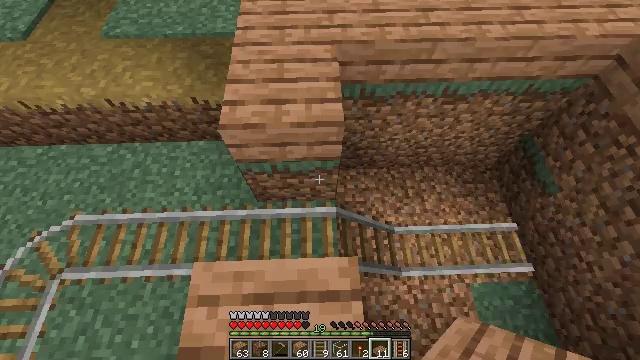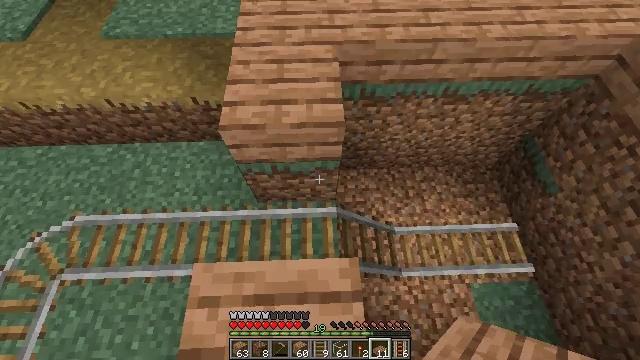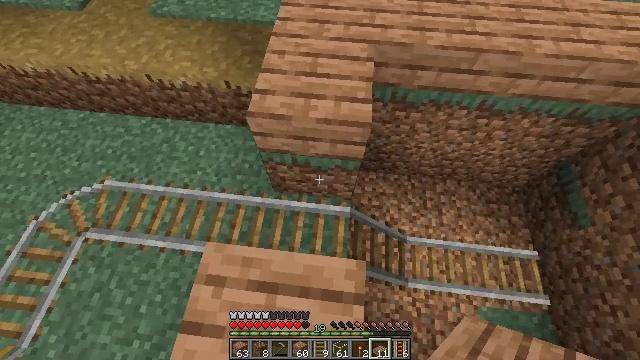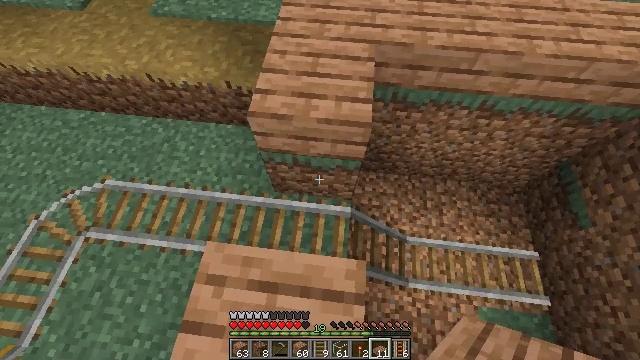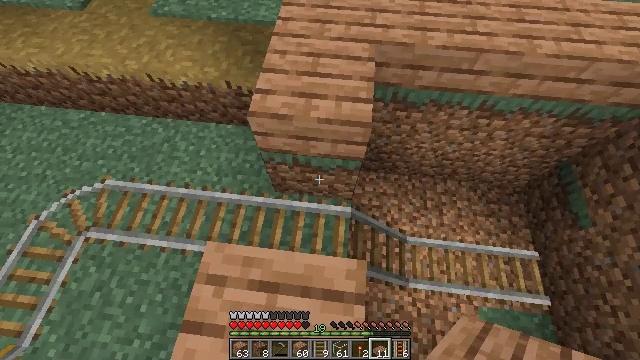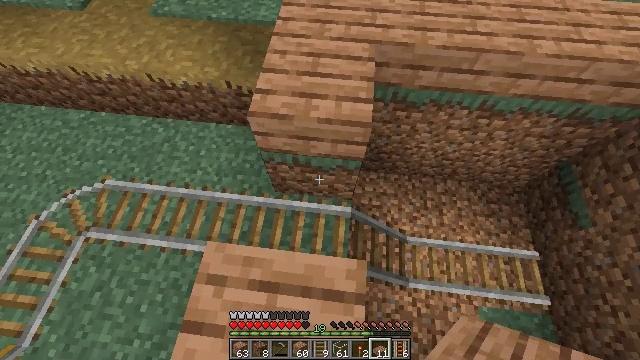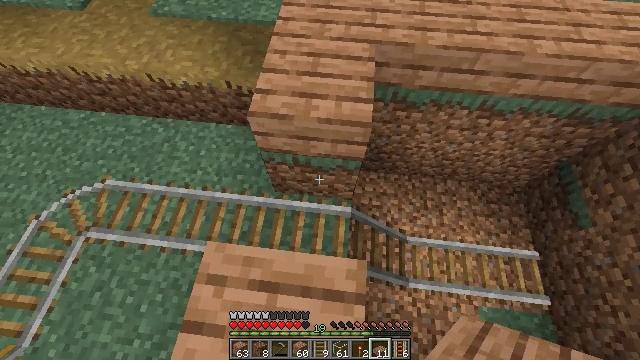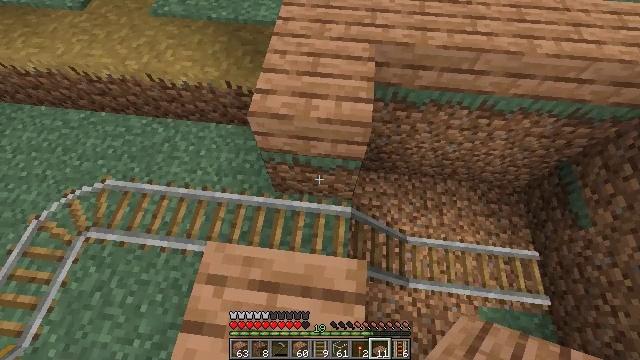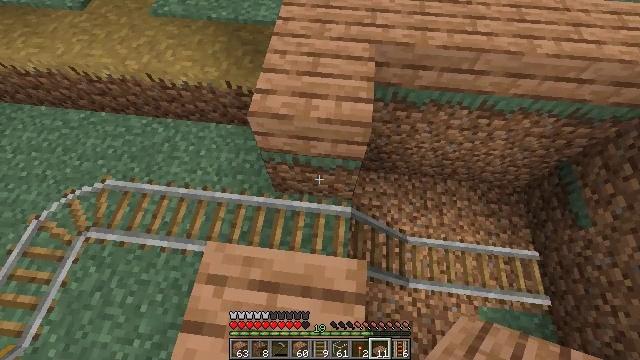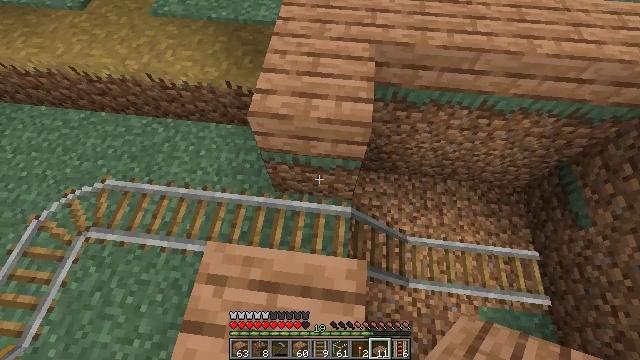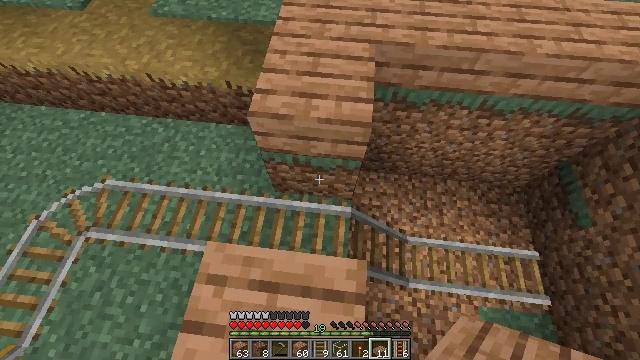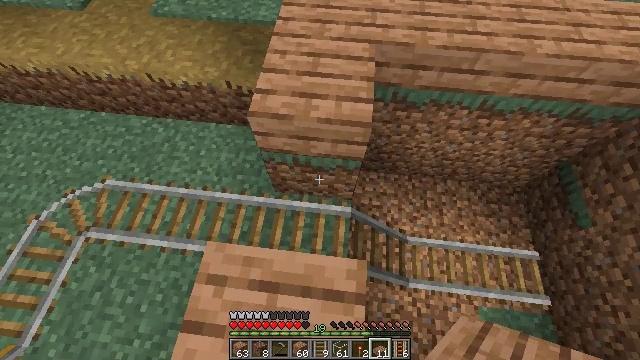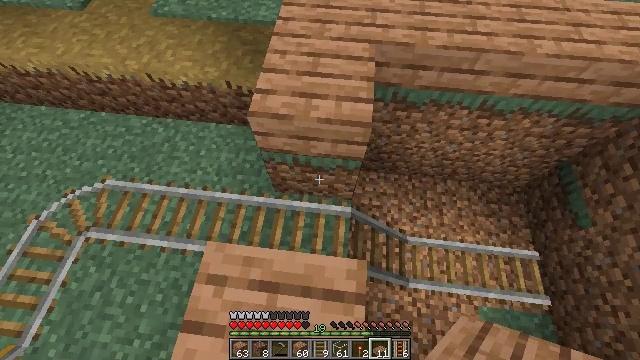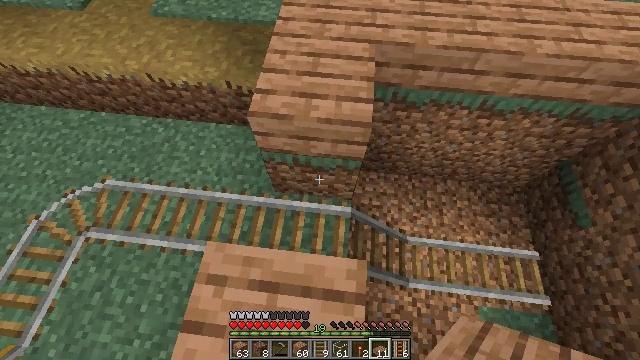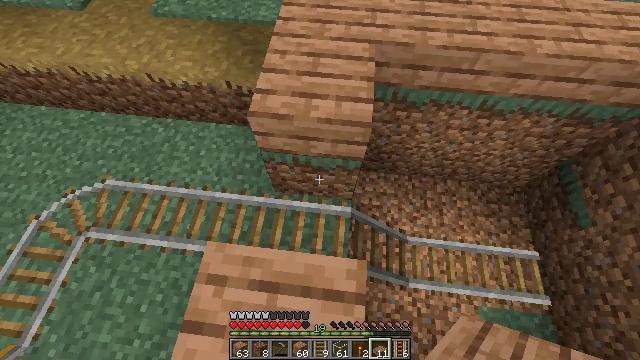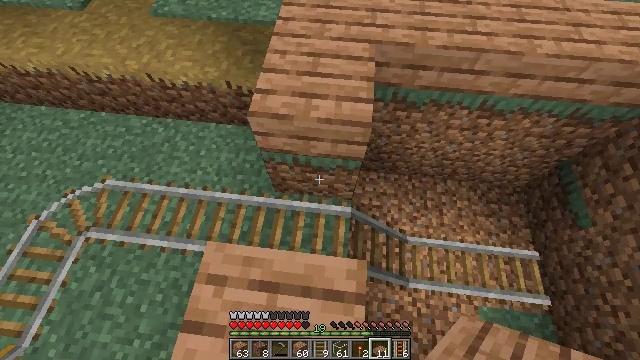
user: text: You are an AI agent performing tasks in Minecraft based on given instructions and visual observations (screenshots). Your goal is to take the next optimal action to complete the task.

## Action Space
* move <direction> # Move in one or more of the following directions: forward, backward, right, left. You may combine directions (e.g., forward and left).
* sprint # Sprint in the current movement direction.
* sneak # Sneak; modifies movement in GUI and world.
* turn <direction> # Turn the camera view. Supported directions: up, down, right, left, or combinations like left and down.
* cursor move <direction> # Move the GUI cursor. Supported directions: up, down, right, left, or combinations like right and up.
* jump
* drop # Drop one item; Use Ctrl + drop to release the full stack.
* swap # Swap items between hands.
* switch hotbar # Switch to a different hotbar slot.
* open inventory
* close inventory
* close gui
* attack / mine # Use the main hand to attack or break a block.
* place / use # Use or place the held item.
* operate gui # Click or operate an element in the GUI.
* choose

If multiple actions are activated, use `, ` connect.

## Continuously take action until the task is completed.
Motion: motion action
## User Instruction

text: Remove the jungle slab block.
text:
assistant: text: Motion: no_op
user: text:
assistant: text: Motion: turn left
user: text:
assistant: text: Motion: no_op
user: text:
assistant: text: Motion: no_op
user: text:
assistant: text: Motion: no_op
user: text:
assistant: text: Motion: no_op
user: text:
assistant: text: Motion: no_op
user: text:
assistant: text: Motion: no_op
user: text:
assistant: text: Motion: no_op
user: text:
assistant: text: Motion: no_op
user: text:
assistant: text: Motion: no_op
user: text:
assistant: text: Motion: no_op
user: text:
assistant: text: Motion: no_op
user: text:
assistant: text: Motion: no_op
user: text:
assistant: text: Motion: no_op
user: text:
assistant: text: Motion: no_op
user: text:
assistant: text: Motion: turn right
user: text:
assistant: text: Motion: turn right
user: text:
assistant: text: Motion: turn right
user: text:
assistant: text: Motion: no_op
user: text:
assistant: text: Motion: no_op
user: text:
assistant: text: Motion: no_op
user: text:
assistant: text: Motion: no_op
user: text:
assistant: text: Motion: no_op
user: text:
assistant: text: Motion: no_op
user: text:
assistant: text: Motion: no_op
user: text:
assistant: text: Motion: no_op
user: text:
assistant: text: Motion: no_op
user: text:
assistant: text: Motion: no_op
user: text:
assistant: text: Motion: no_op